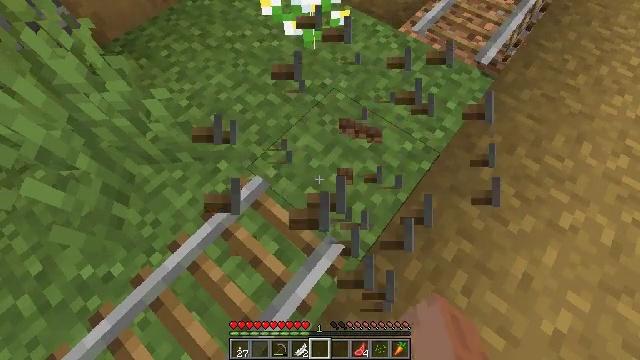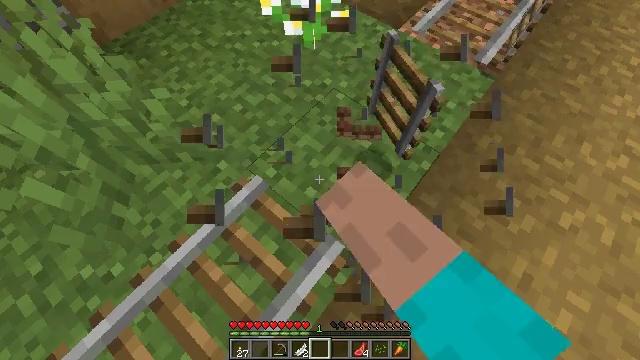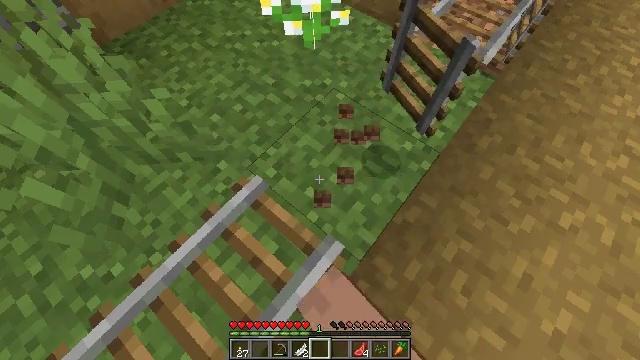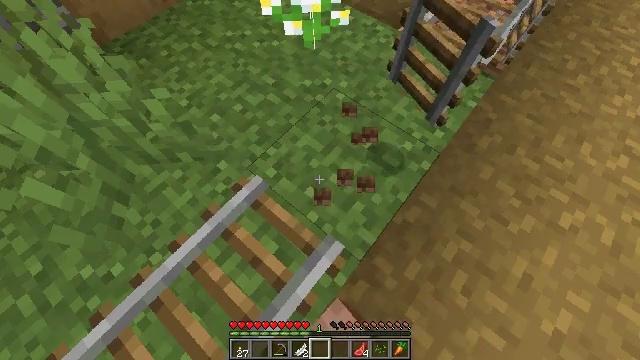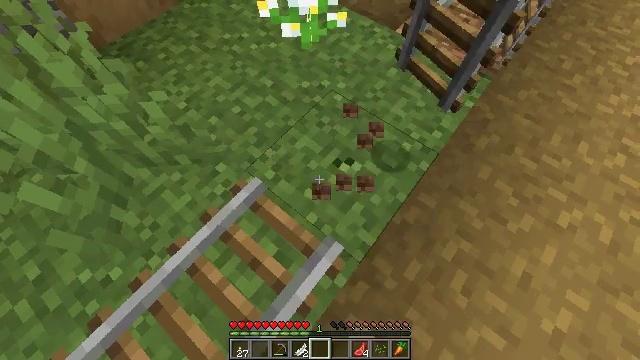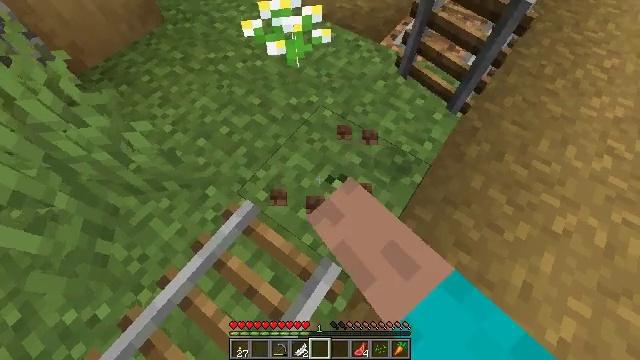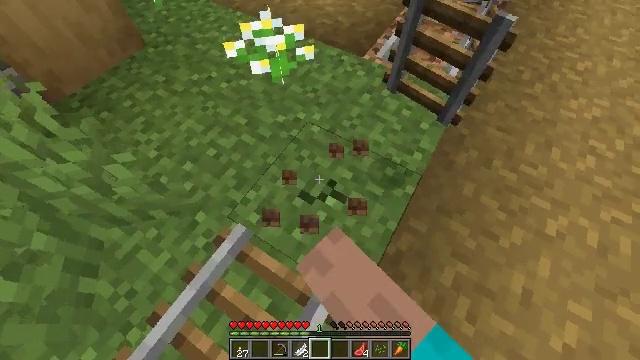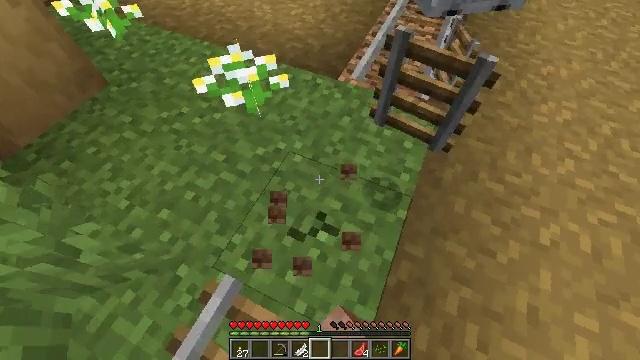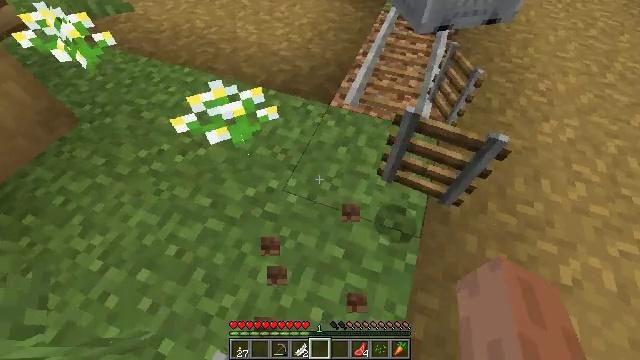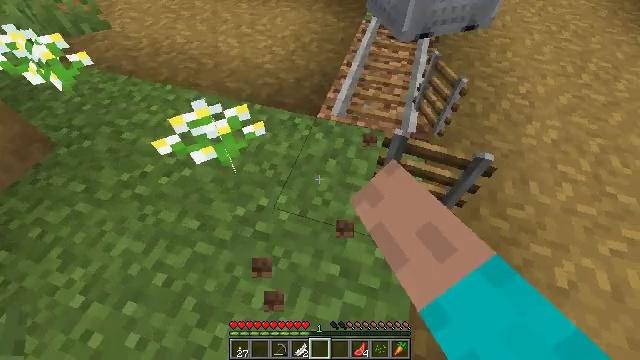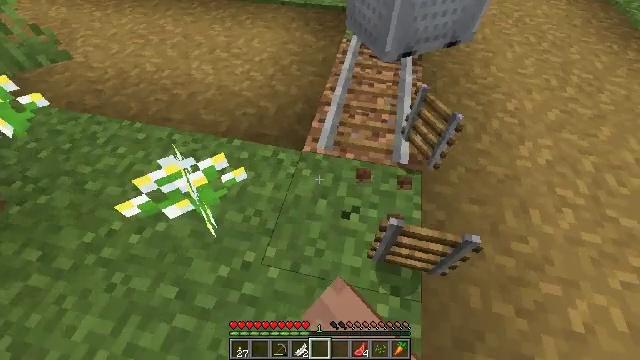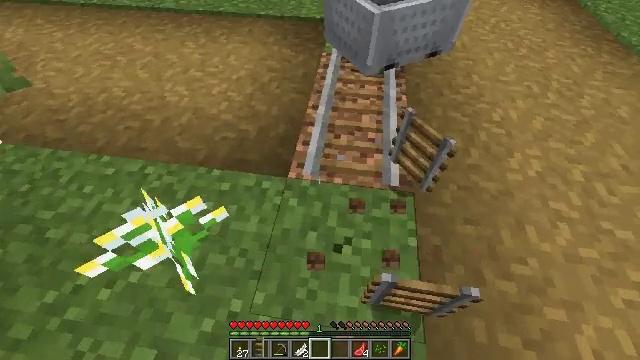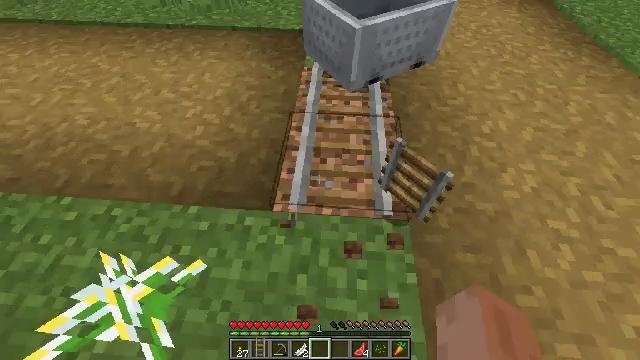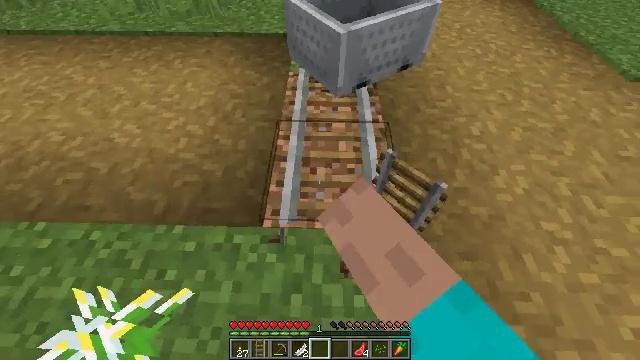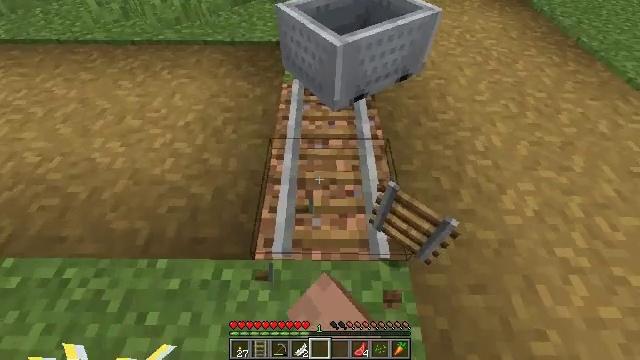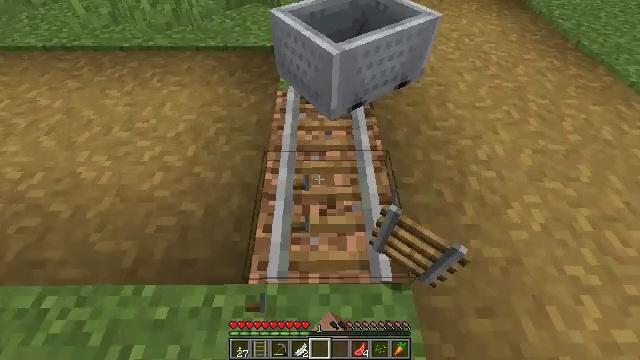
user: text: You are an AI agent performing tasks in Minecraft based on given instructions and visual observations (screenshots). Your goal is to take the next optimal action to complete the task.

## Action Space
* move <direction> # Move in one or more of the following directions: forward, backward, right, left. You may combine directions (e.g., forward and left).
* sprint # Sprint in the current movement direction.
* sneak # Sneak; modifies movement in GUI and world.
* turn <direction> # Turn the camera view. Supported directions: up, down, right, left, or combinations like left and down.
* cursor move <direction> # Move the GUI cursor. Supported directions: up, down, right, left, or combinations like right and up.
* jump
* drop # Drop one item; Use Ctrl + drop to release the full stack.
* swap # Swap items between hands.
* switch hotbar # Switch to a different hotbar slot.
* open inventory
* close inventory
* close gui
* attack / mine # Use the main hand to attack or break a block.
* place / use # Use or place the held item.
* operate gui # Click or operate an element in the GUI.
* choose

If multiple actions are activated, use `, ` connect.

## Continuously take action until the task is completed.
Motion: motion action
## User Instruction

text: Reclaim the grass path segment.
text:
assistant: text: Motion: attack / mine
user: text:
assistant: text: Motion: attack / mine
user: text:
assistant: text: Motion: attack / mine
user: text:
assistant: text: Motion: attack / mine
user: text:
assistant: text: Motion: move forward, turn right and up, attack / mine
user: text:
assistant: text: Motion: move forward, turn right and up, attack / mine
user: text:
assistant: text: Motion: move forward, turn right and up, attack / mine
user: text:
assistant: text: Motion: move forward, turn right and up, attack / mine
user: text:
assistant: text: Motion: move forward, turn right and up, attack / mine
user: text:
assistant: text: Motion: move forward, turn right and up, attack / mine
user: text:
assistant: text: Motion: move forward, turn right, attack / mine
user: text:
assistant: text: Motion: move forward, turn right, attack / mine
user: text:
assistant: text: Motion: move forward, turn right, attack / mine
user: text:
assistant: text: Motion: move forward, turn right, attack / mine
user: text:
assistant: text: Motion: move forward, attack / mine
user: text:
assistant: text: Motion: move forward, turn right, attack / mine
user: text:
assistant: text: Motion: move forward, attack / mine
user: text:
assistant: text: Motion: attack / mine
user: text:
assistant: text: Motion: attack / mine
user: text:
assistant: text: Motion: turn right, attack / mine
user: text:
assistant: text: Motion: turn right, attack / mine
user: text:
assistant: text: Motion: turn right, attack / mine
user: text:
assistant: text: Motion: move forward, turn right and up
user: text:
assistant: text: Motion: move forward, turn right and up
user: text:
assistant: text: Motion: move forward, turn right and up, jump
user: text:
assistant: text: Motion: move forward, turn right and up, jump
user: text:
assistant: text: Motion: move forward, turn up, jump
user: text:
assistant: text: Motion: move forward, turn up, jump
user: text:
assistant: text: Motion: move forward, jump
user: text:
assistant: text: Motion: move forward, jump